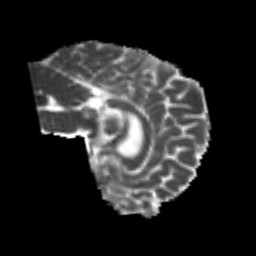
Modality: MD
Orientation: sagittal
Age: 23
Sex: female
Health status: healthy
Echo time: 0.074 s